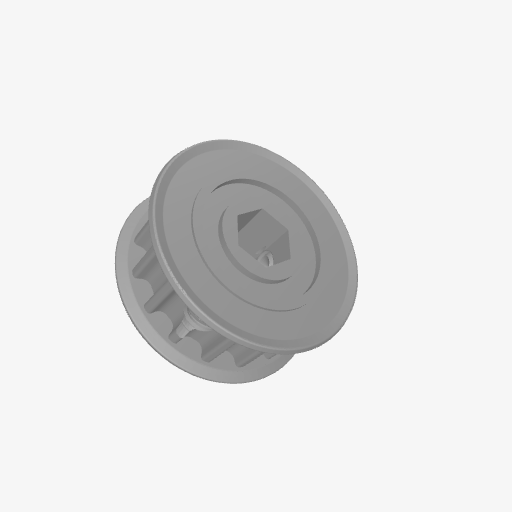
Part: Pulley5P6RID16T